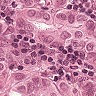
Metastatic tissue present: yes